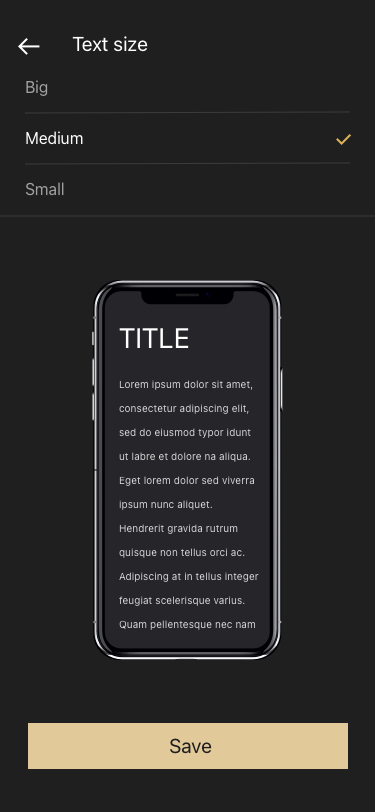
Text in this UI design:
Text size
Save
Big
Medium
Small
TITLE
Lorem ipsum dolor sit amet,
consectetur adipiscing elit,
sed do eiusmod typor idunt
ut labre et dolore na aliqua.
Eget lorem dolor sed viverra
ipsum nunc aliquet.
Hendrerit gravida rutrum
quisque non tellus orci ac.
Adipiscing at in tellus integer
feugiat scelerisque varius.
Quam pellentesque nec nam